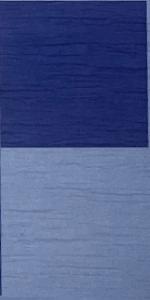
Label: Empty